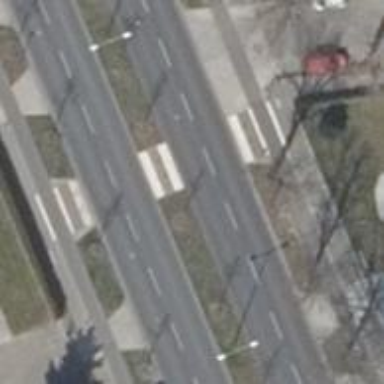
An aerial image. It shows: Footway that serves as traffic island.